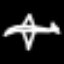
Label: airplane